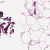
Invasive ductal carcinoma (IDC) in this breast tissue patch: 0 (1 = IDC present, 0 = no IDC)